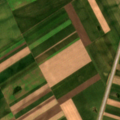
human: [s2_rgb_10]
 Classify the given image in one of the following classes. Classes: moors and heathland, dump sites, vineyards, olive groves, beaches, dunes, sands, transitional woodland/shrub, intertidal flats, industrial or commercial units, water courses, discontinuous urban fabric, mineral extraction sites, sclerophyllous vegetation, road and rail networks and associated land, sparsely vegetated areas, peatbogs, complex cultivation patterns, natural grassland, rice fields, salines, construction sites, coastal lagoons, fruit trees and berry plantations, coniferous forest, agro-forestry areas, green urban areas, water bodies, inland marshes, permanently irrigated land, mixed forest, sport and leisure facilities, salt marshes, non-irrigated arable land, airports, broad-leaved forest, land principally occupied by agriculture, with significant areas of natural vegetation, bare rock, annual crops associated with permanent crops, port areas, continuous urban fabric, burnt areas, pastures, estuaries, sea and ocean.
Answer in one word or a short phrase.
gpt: non-irrigated arable land